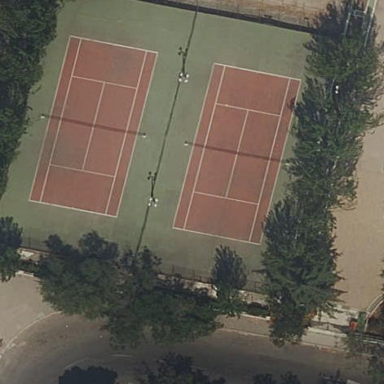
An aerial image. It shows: Tennis court in leisure pitch.